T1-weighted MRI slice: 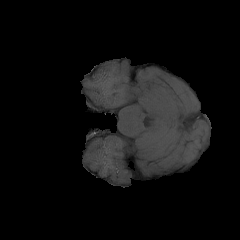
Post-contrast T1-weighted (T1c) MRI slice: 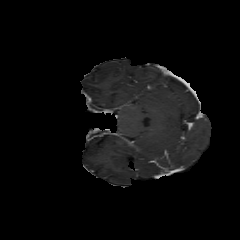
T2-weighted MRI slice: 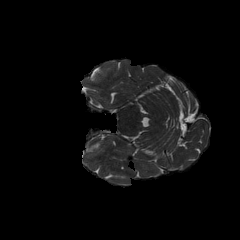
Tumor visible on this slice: no